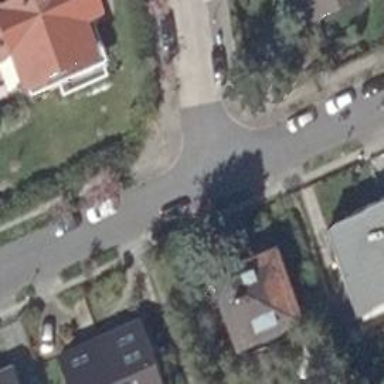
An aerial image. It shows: Residential road with sidewalks on both sides and parallel parking on the left lane.